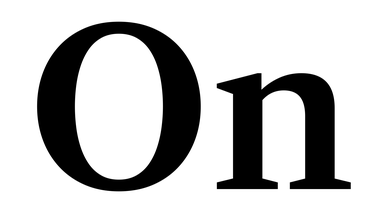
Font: LibreCaslonText_SemiBold